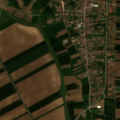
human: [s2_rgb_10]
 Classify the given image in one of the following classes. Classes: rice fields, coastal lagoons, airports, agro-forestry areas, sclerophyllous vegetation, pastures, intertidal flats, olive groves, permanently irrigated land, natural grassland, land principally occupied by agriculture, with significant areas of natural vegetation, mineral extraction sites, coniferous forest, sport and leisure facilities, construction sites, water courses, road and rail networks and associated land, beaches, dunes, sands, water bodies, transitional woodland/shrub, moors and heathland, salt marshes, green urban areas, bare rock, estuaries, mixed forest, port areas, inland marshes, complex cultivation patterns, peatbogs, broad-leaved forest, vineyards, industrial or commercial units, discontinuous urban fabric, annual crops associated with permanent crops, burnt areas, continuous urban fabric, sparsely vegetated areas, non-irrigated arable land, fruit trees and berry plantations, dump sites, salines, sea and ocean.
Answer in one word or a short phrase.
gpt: discontinuous urban fabric, non-irrigated arable land, complex cultivation patterns